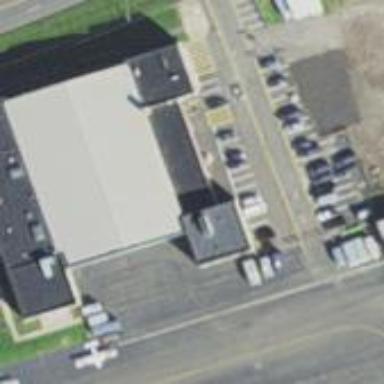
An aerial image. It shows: Hangar.